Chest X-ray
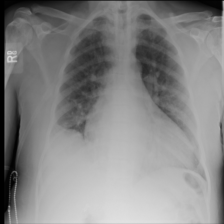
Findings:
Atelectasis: negative
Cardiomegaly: positive
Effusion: negative
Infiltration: negative
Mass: negative
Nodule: negative
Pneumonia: negative
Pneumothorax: negative
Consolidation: negative
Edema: negative
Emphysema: negative
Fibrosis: negative
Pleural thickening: negative
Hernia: negative